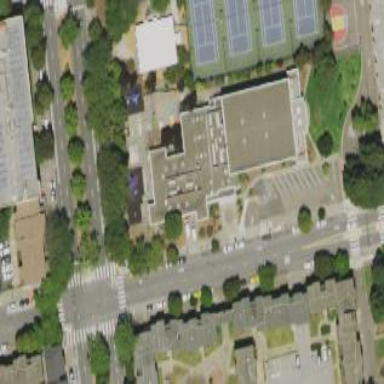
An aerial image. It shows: Community center building.